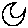
Label: moon